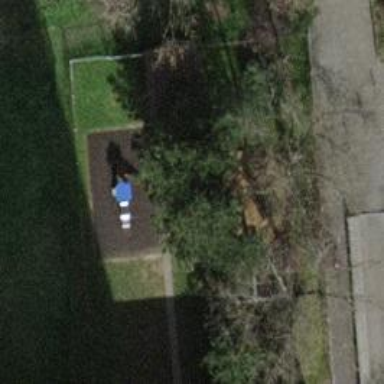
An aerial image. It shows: Playground area for leisure activities on the land.